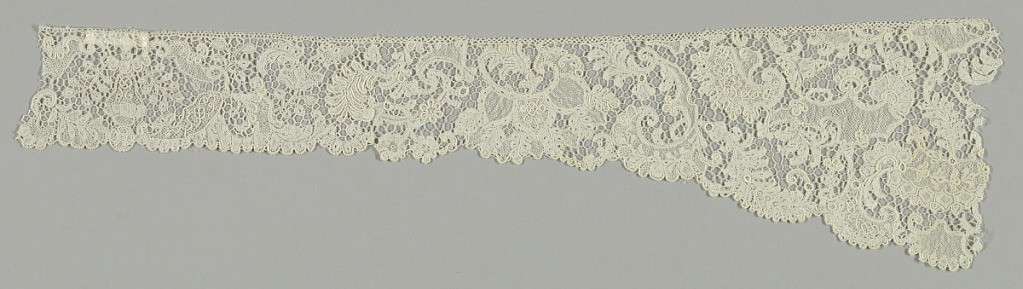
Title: Fragment
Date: early 18th century
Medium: natural linen Technique: needle lace, 6 sided reworked ground
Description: Fragment of a shaped band, probably a sleeve ruffle, with fantastic floral forms.